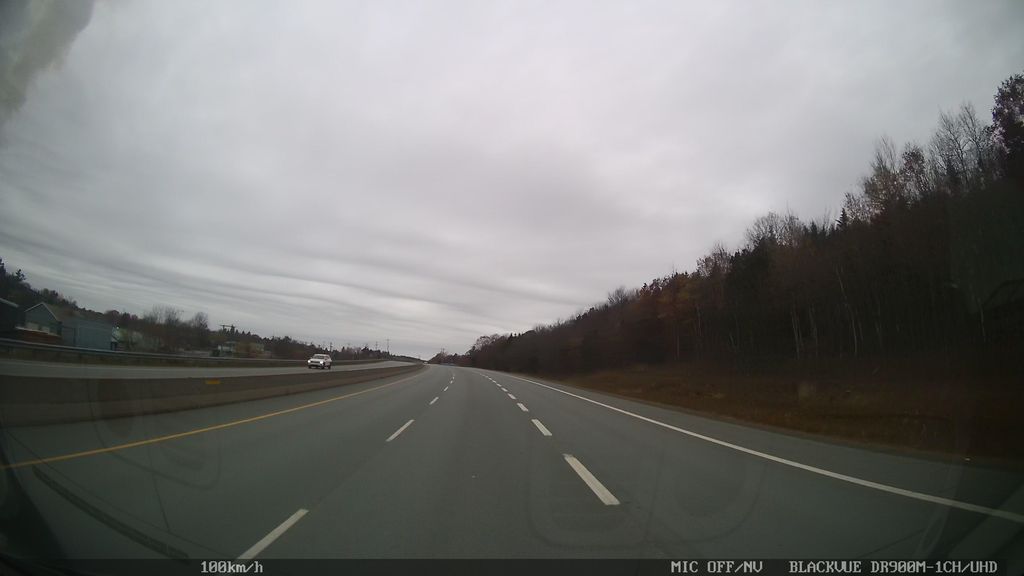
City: halifax